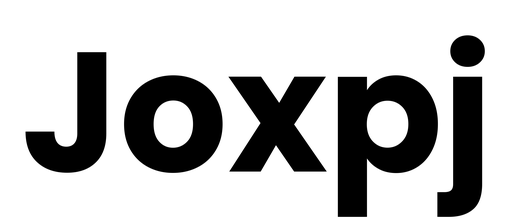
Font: Poppins-Bold